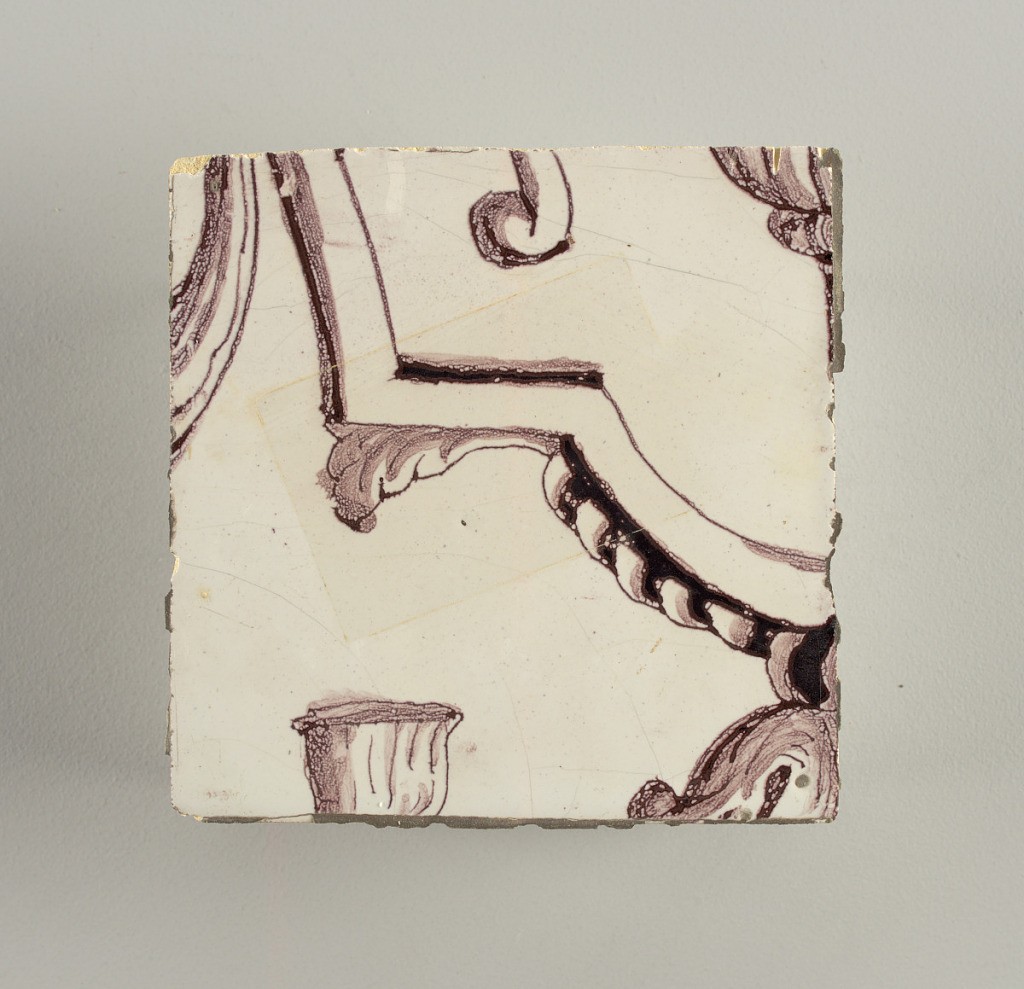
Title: Wall facing
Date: ca. 1725
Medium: Tin-glazed earthenware, underglaze
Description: Horizontal rectangle.  Thirty-seven tiles wide and twenty-one high with opening for door or window nineteen and one-half tiles high and twelve wide.  To left and right of opening, centered canopy above. Left, woman representing Hope, right, a sculputure urn.  Centered above opening, a mascaron.  Arabesque design of foliage.